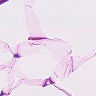
Metastatic tissue present: no